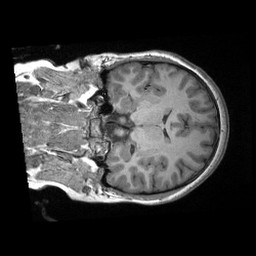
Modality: T1w
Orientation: coronal
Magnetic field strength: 3 T